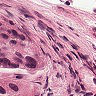
Metastatic tissue present: yes